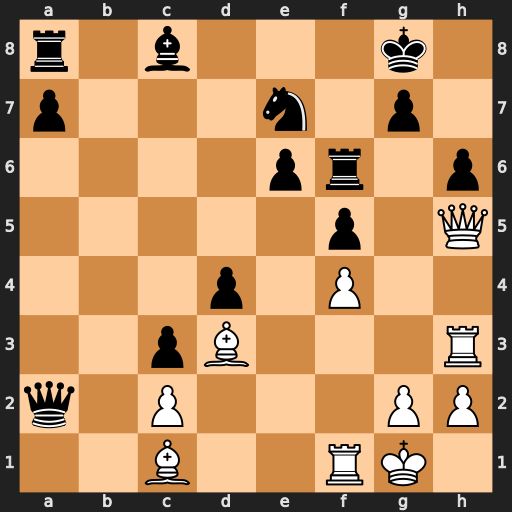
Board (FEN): r1b3k1/p3n1p1/4pr1p/5p1Q/3p1P2/2pB3R/q1P3PP/2B2RK1
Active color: w
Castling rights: -
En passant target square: -
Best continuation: Qe8+ Rf8 Qxe7